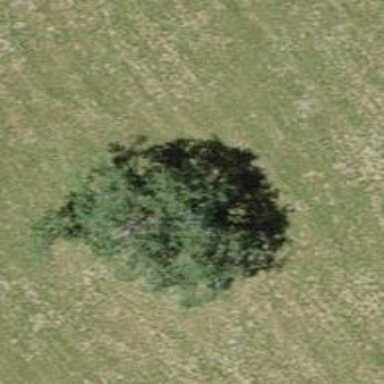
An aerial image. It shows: Broadleaved tree with lush leaves.